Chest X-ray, AP view. Patient: 45 years old, sex F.
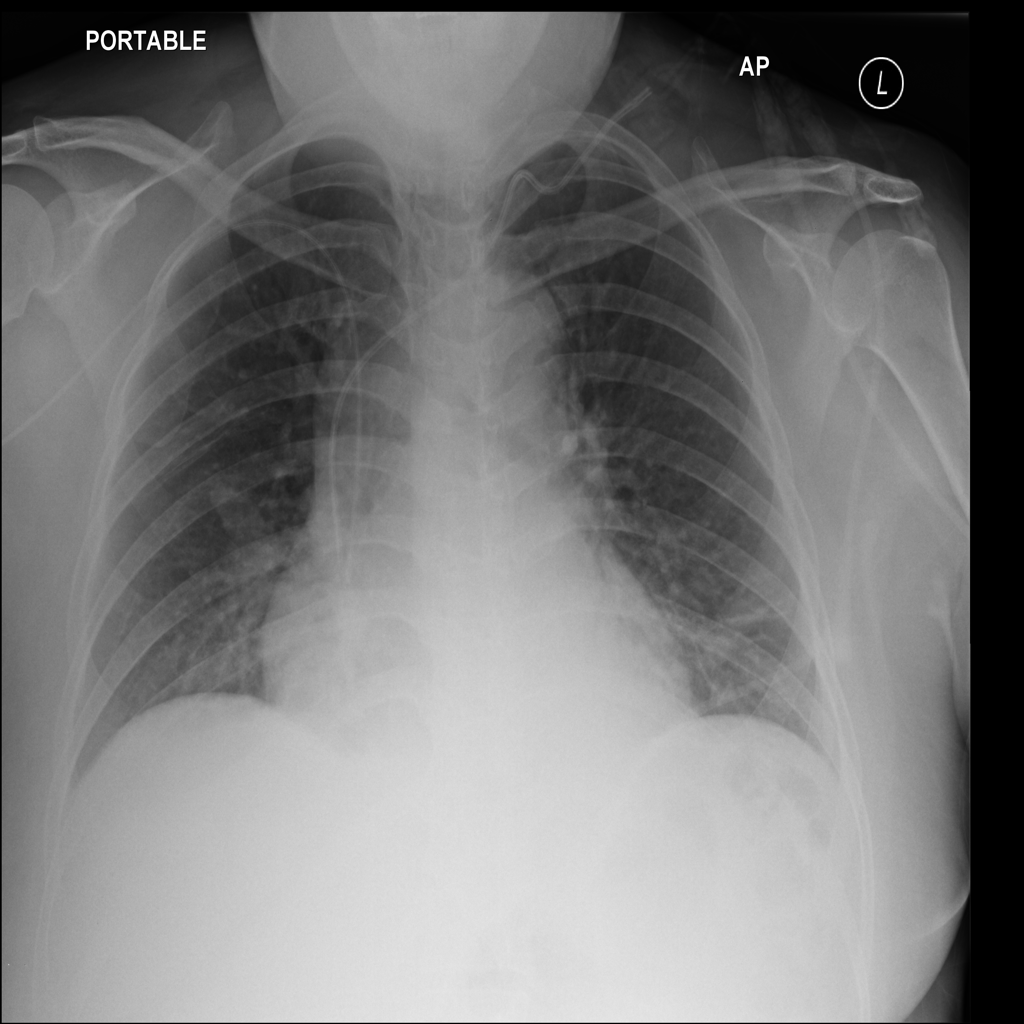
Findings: Atelectasis